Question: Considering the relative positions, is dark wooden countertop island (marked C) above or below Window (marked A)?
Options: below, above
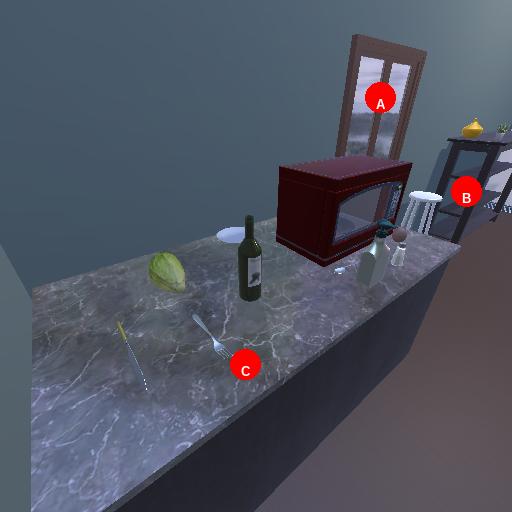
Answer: below